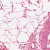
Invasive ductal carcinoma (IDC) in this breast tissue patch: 0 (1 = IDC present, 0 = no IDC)